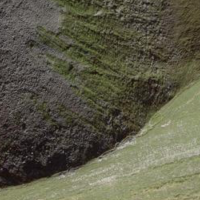
EUNIS habitat code: 31
Species observed at this site:
Gentianella campestris